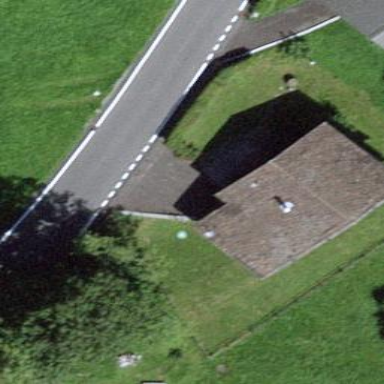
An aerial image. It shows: Detached building.